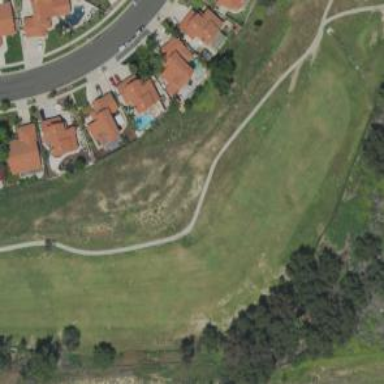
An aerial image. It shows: Path designated for golf carts.